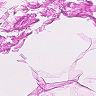
Metastatic tissue present: no